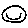
Label: smiley face